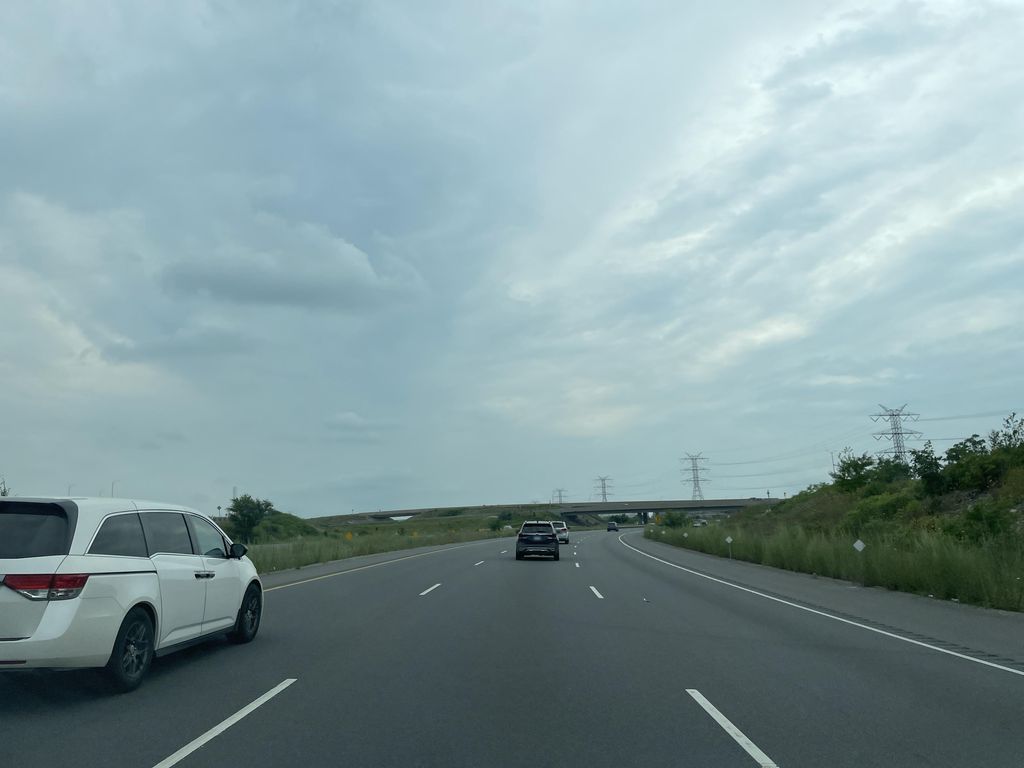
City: hamilton